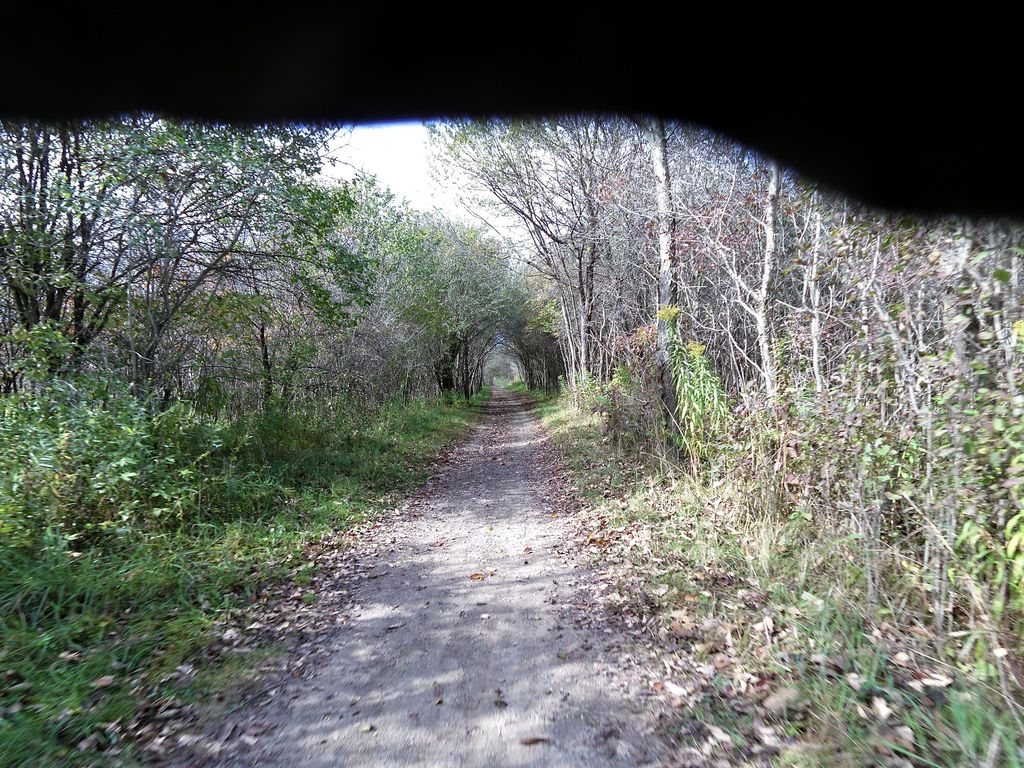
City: hamilton